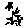
Label: star